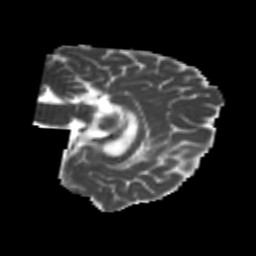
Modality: MD
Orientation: sagittal
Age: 20
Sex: female
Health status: healthy
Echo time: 0.074 s